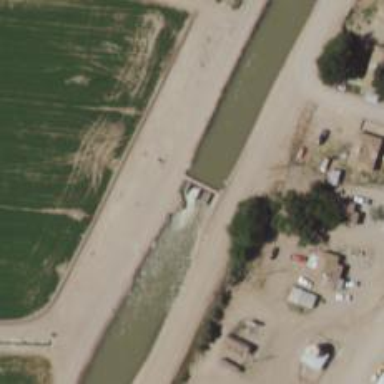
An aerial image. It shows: Sluice gate on the waterway.